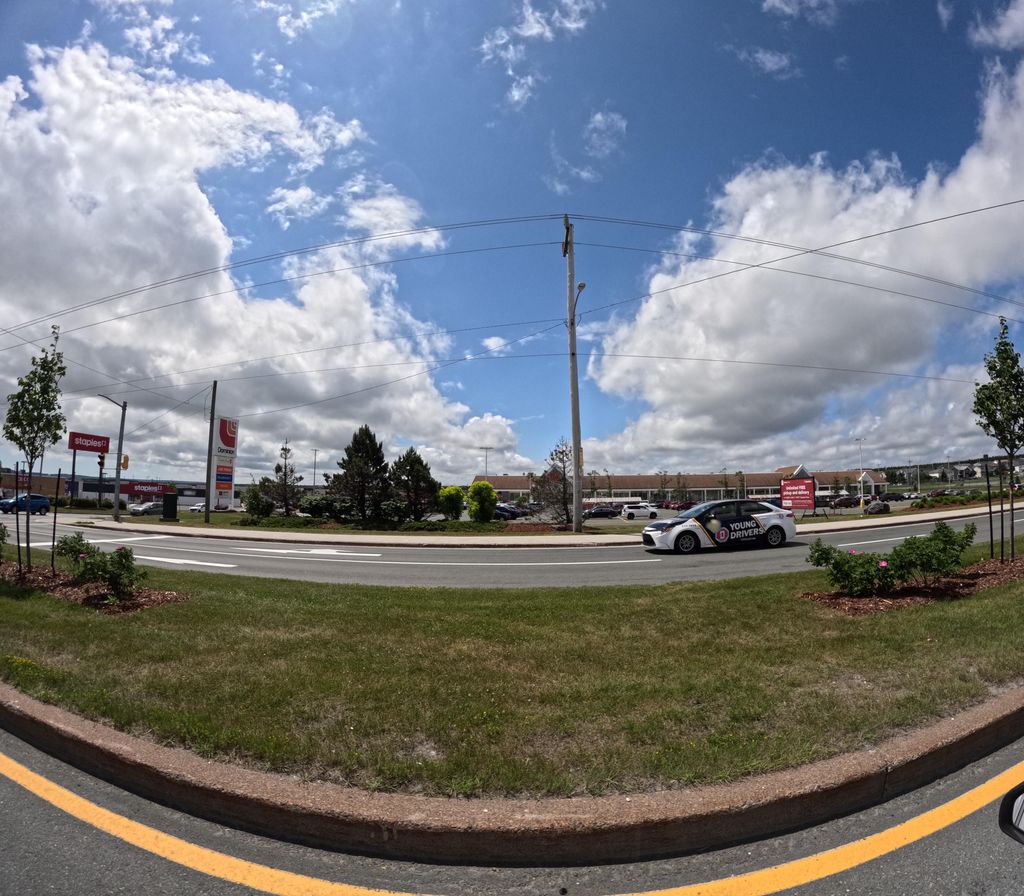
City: st_johns